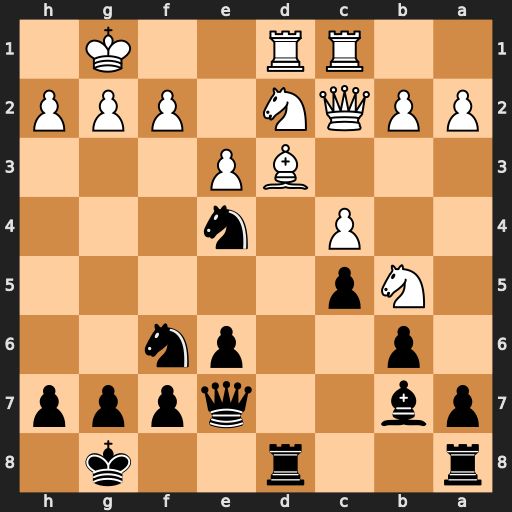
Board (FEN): r2r2k1/pb2qppp/1p2pn2/1Np5/2P1n3/3BP3/PPQN1PPP/2RR2K1
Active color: b
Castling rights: -
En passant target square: -
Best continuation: Nxf2